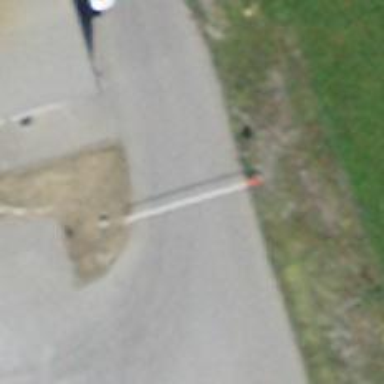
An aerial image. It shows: Lift gate barrier.